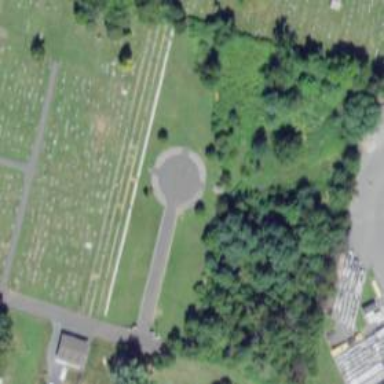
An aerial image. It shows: Cemetery.